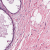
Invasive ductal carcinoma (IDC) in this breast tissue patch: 0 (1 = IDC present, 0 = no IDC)